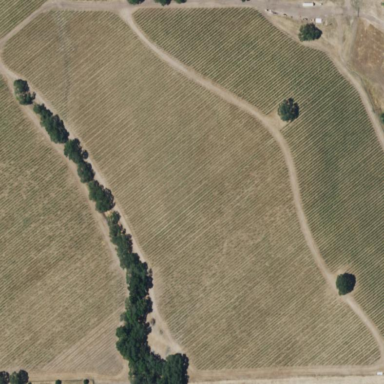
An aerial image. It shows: Vineyard where grapes are grown.